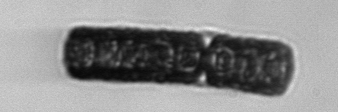
Label: Paralia_sulcata